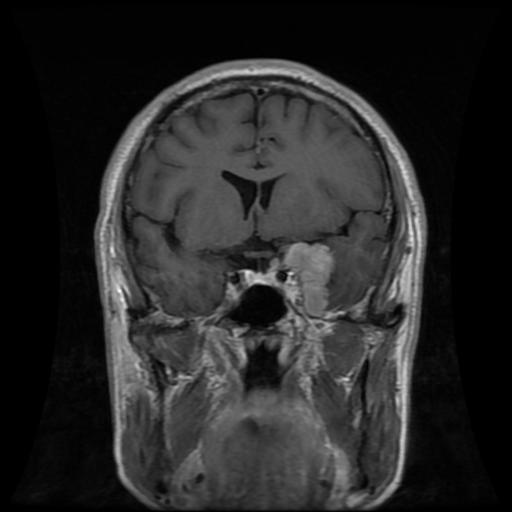
Label: meningioma